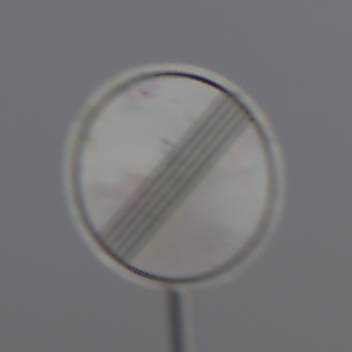
Verkehrszeichen: EndeSaemtlicherBegrenzungen
Umgebung: Outdoor, Nature
Tageszeit: MorningAfternoon
Wetter: PartlyCloudy
Licht: Natural
Jahreszeit: NotSpecified
Kontrast: MediumContrast